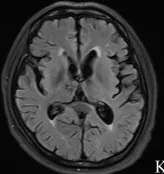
Comparison of the patient's MRI. (I-L) MRI examination at month 14 of the course of disease.
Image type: radiology (mri)